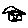
Label: house